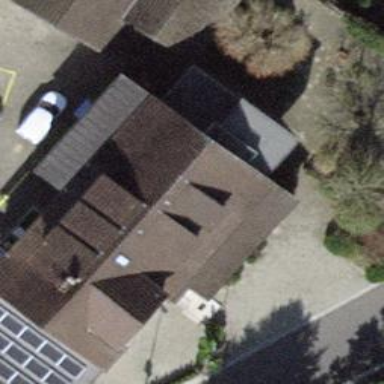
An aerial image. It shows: Restaurant.